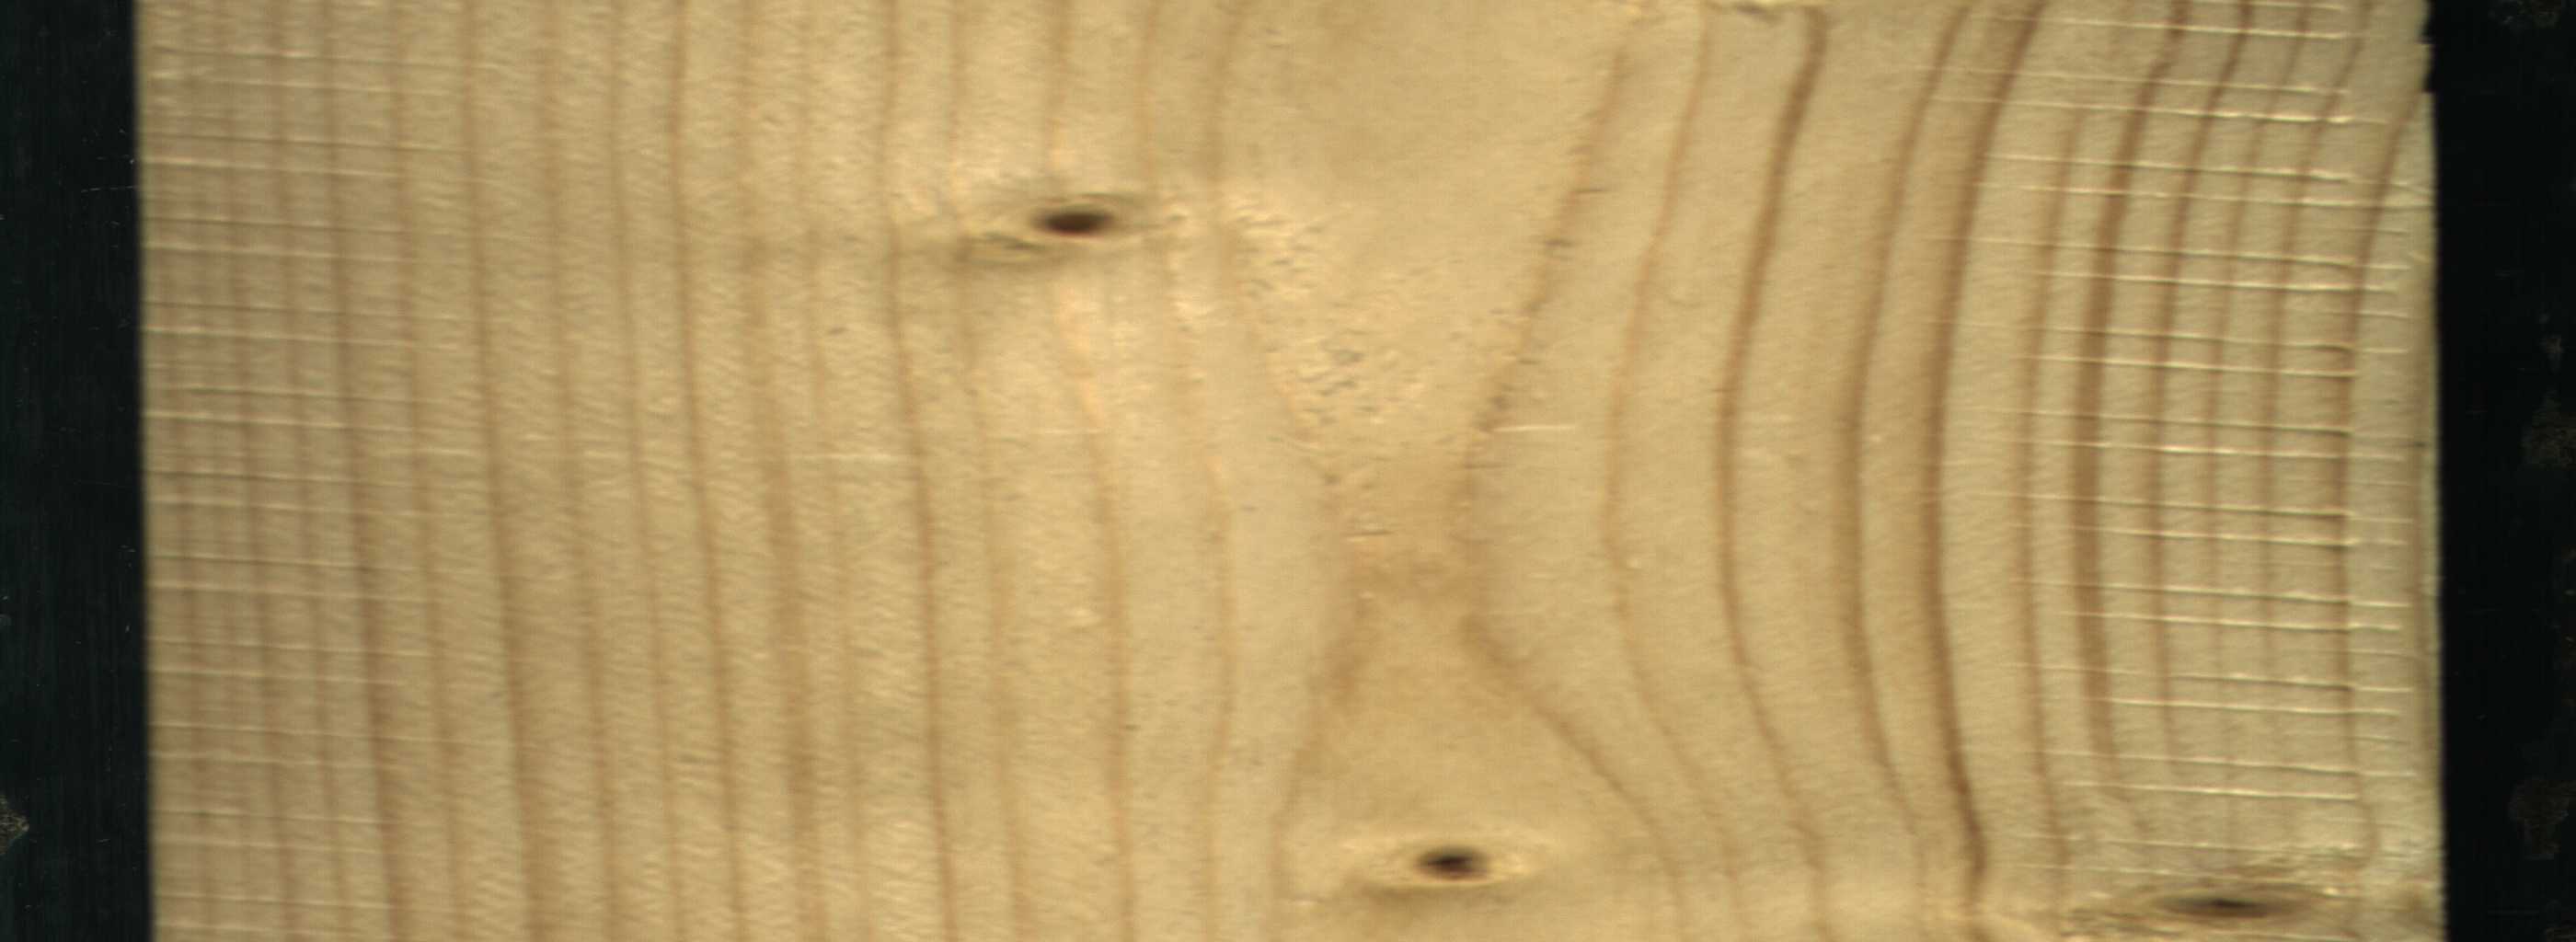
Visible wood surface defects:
Dead_Knot
Dead_Knot
Live_Knot